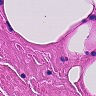
Metastatic tissue present: no